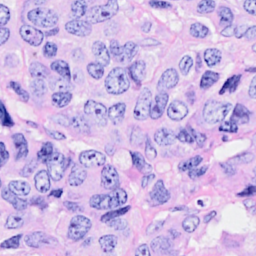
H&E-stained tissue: Breast